Question: I want to create a plot where the axis titles are on the top/left and the axis labels on the bottom/right. This can be done by creating a duplicate axis and removing the axis titles and labels on those sides where they are not needed (by the theming options).
I am encountering however a problem when it comes to placing the x-axis title on the top in a facetted plot. For some reason the strip text of the facets is below the axis title, despite using the option 'strip.placement="outside"'. Interestingly, if I don't hide the axis lables (see graph below), they are below the strip text, but the axis title is above the strip text.
Any idea how to move the axis title also below the strip.text? Note that I am using ggplot ggplot2_3.3.0.9000. Many thanks.
'''
library(tidyverse)
iris %>%
ggplot()+
geom_bar(aes(x=Sepal.Length,
y=Sepal.Width),
stat="identity")+
facet_wrap(~Species,
strip.position = "top")+
scale_y_continuous(sec.axis = dup_axis())+ #create secondary axis
scale_x_continuous(sec.axis = dup_axis())+ #create secondary
theme(strip.placement = "outside",
axis.title.x.top = element_text(hjust=0), #left align axis title on top
axis.title.x.bottom = element_blank(), #remove title on x axis/bottom
axis.ticks.length.x.top = unit(0, units="cm"), #remove axis ticks on top
axis.text.y.left = element_blank(), #remove axis label on left side
axis.title.y.right = element_blank(), #remove axis title on right side
axis.ticks.length.y.left = unit(0, units="cm")) #remove axis ticks on left
'''

'''
sessionInfo()
#> R version 3.6.1 (2019-07-05)
#> Platform: x86_64-w64-mingw32/x64 (64-bit)
#> Running under: Windows 10 x64 (build 18362)
#>
#> Matrix products: default
#>
#> locale:
#> [1] LC_COLLATE=English_Austria.1252 LC_CTYPE=English_Austria.1252
#> [3] LC_MONETARY=English_Austria.1252 LC_NUMERIC=C
#> [5] LC_TIME=English_Austria.1252
#>
#> attached base packages:
#> [1] stats graphics grDevices utils datasets methods base
#>
#> other attached packages:
#> [1] forcats_0.4.0 stringr_1.4.0 dplyr_0.8.3 purrr_0.3.3
#> [5] readr_1.3.1 tidyr_1.0.2 tibble_2.1.3 ggplot2_3.3.0.9000
#> [9] tidyverse_1.3.0
#>
#> loaded via a namespace (and not attached):
#> [1] tidyselect_0.2.5 xfun_0.12 haven_2.2.0 lattice_0.20-38
#> [5] colorspace_1.4-1 vctrs_0.2.2 generics_0.0.2 htmltools_0.4.0
#> [9] yaml_2.2.0 rlang_0.4.3 pillar_1.4.3 glue_1.3.1
#> [13] withr_2.1.2 DBI_1.1.0 dbplyr_1.4.2 modelr_0.1.5
#> [17] readxl_1.3.1 lifecycle_0.1.0 munsell_0.5.0 gtable_0.3.0
#> [21] cellranger_1.1.0 rvest_0.3.5 evaluate_0.14 labeling_0.3
#> [25] knitr_1.27 fansi_0.4.1 highr_0.8 broom_0.5.3
#> [29] Rcpp_1.0.3 scales_1.1.0 backports_1.1.5 jsonlite_1.6
#> [33] farver_2.0.3 fs_1.3.1 hms_0.5.3 digest_0.6.23
#> [37] stringi_1.4.5 grid_3.6.1 cli_2.0.1 tools_3.6.1
#> [41] magrittr_1.5 crayon_1.3.4 pkgconfig_2.0.3 xml2_1.2.2
#> [45] reprex_0.3.0 lubridate_1.7.4 assertthat_0.2.1 rmarkdown_2.1
#> [49] httr_1.4.1 R6_2.4.1 nlme_3.1-140 compiler_3.6.1
'''
<URL>
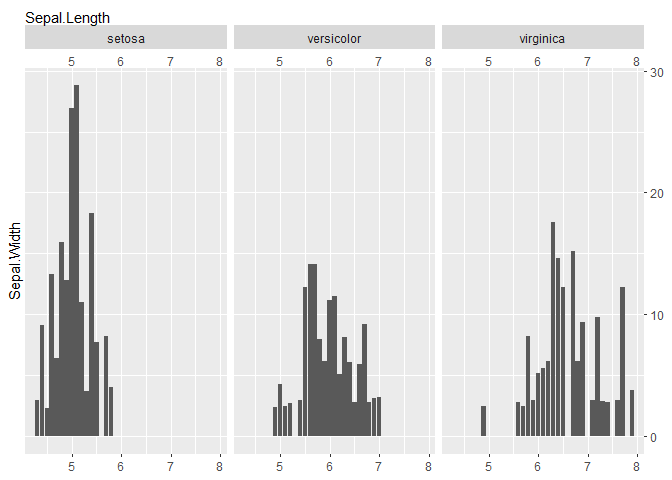
Answer: This behaviour is generally desired. This becomes particularly clear when removing 'theme(strip.placement = 'outside')'. I personally feel that it is visually much clearer this way.
I also feel that you are possibly looking for a plot title (you could use 'labs(title = 'Sepal.Length')' rather than x axis title.
For your question, I guess one cannot get around messing with the grobs. Here one quick hack to simply swap the rows in the 'gtable' layout:
'''
library(tidyverse)
library(gtable)
library(grid)
p <-
ggplot(iris)+
geom_bar(aes(x=Sepal.Length, y=Sepal.Width), stat="identity")+
facet_wrap(~Species, strip.position = "top") +
scale_x_continuous(sec.axis = dup_axis()) +
theme(strip.placement = "outside")
gp <- ggplotGrob(p)
# gp$layout #helps you to understand the gtable object
# gtable_show_layout(ggplotGrob(p)) #helps you to understand the gtable object
t_title <- gp$layout[gp$layout[['name']] == 'xlab-t' ,][['t']]
t_strip <- gp$layout[grepl('strip', gp$layout[['name']]),][['t']]
gp$layout[gp$layout[['name']] == 'xlab-t' ,][['t']] <- unique(t_strip)
gp$layout[gp$layout[['name']] == 'xlab-t' ,][['b']] <- unique(t_strip)
gp$layout[grepl('strip', gp$layout[['name']]),][['t']] <- t_title
gp$layout[grepl('strip', gp$layout[['name']]),][['b']] <- t_title
grid.newpage()
grid.draw(gp)
'''

<URL>